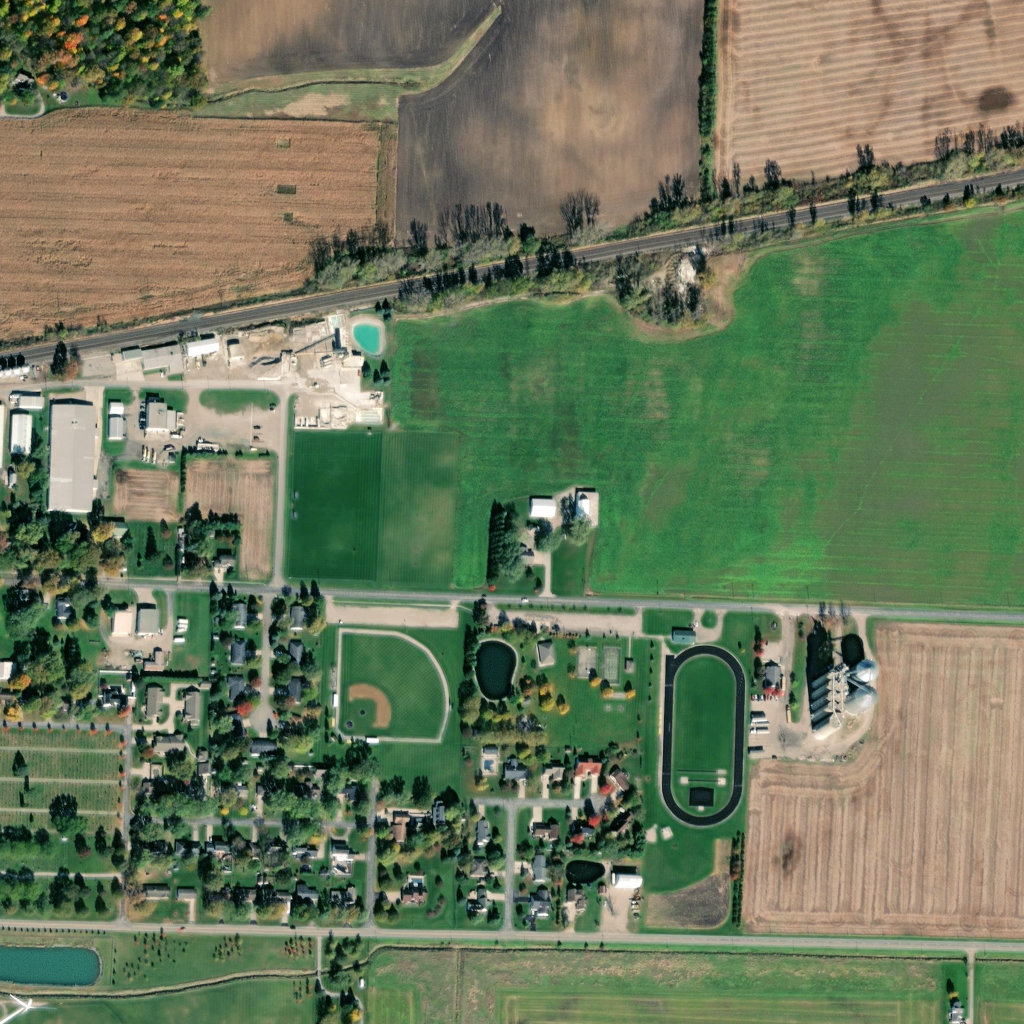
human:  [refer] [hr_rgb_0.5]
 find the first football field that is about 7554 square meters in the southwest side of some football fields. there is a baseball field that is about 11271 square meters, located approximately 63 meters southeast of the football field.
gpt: <box>[[29, 44, 36, 55, 0]]</box>

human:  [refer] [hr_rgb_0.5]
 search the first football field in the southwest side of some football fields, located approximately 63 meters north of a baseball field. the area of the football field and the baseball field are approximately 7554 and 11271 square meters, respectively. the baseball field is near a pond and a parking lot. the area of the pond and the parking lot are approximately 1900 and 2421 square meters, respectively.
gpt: <box>[[29, 44, 36, 55, 0]]</box>

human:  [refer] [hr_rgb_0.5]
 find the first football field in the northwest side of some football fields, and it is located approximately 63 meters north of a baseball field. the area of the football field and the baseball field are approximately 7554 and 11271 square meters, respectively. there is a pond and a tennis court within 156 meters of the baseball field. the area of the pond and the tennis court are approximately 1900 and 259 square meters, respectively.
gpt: <box>[[29, 44, 36, 55, 0]]</box>